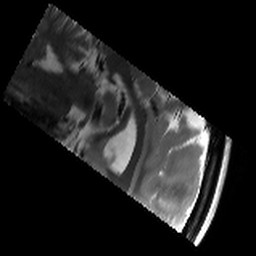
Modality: T2w
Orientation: sagittal
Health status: healthy
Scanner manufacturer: siemens
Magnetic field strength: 3 T
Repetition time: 8.02 s
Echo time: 0.08 s